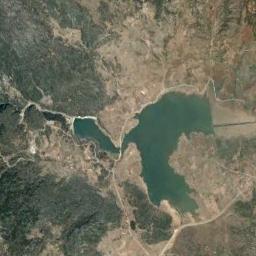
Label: lake